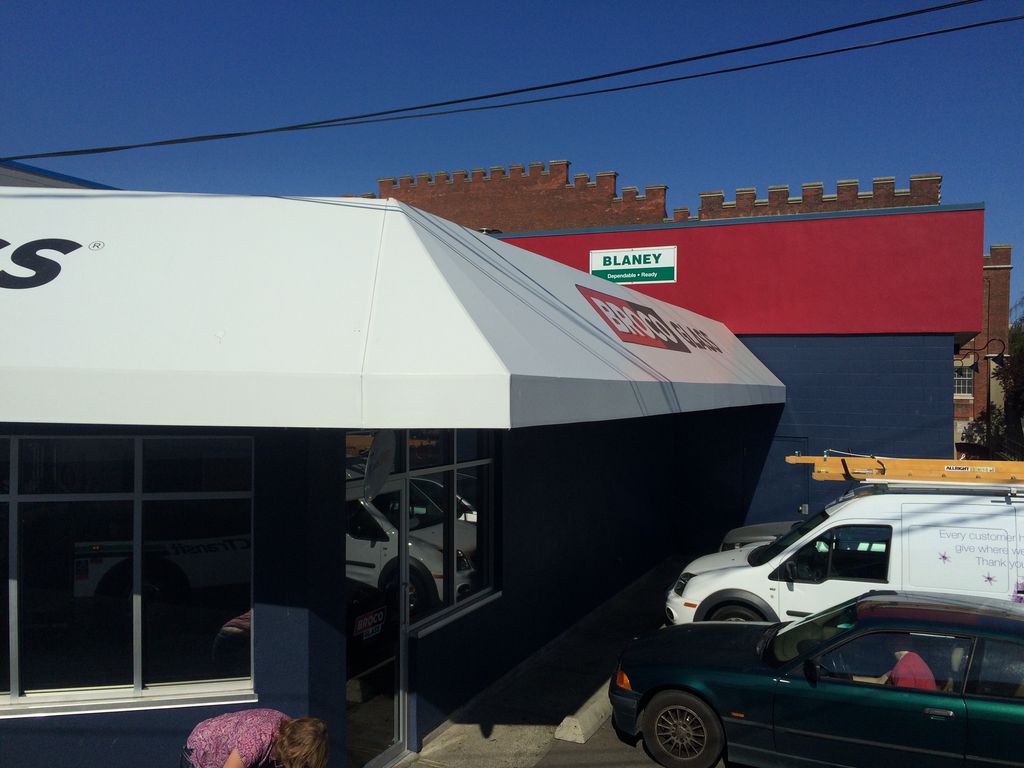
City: victoria